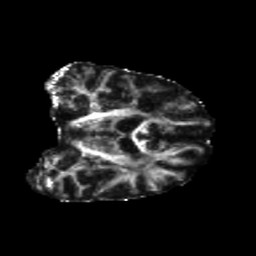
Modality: FA
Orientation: coronal
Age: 75
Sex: male
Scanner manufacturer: siemens
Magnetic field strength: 3 T
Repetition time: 5.25 s
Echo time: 0.08 s